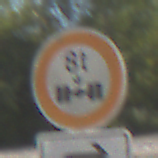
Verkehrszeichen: TatsaechlicheAchslast
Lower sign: RichtungsangabeDurchPfeile5
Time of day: Midday
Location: Outdoor (Nature)
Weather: Clear
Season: Summer
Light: Natural